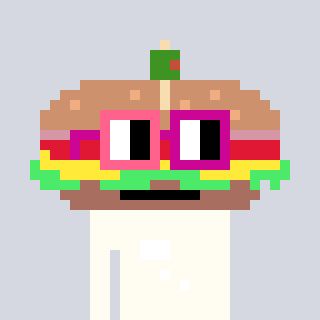
a pixel art character with square pink and red glasses, a sandwich-shaped head and a grayscale-colored body on a cool background